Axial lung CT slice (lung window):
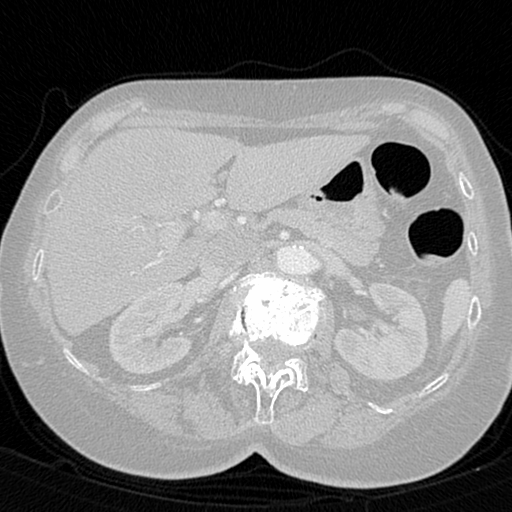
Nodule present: no